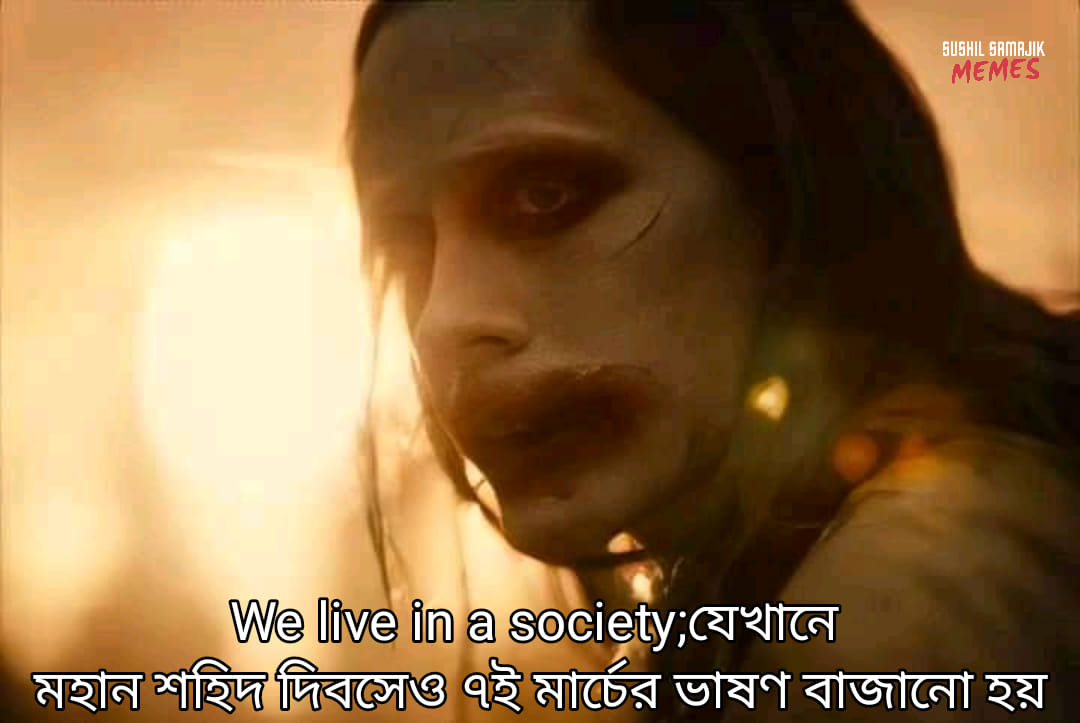
Caption: We live in a society;      যেখানে মহান শহিদ দিবসেও ৭ই মার্চের ভাষণ বাজানো হয়
Label: non-hate